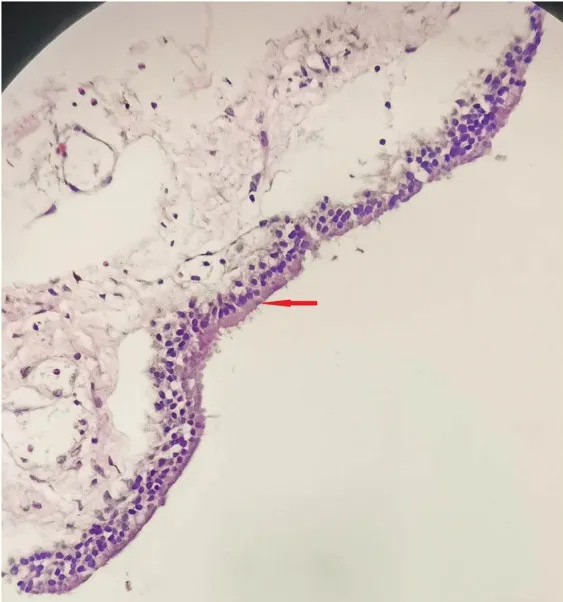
HE staining of a pathological section at 40x. The cyst wall is made of columnar epithelial cells.
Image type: pathology (h&e)